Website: walmart
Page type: address-validator
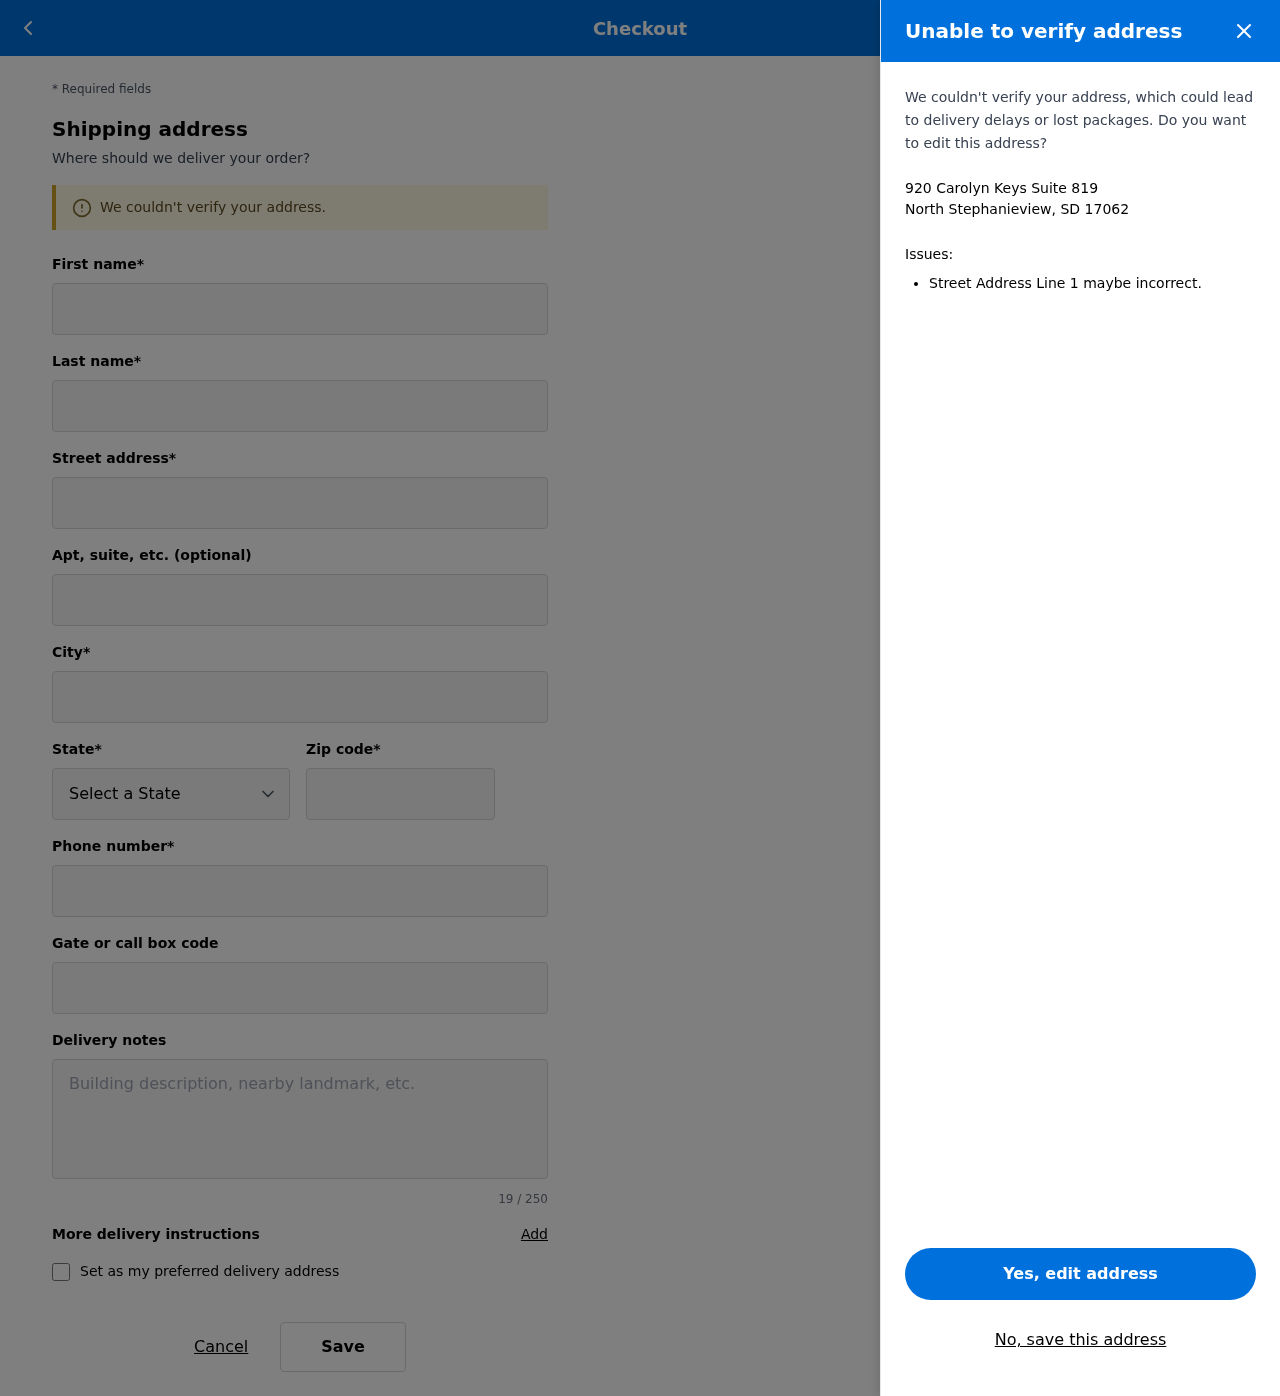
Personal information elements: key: PII_CITY_STATE_ZIP
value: North Stephanieview, SD 17062
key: PII_DELIVERY_INSTRUCTIONS
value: Leave at front door
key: PII_STATE_ABBR
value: SD
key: PII_STREET
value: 920 Carolyn Keys Suite 819
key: PII_FIRSTNAME
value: Jordan
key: PII_LASTNAME
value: Larson
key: PII_CITY
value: North Stephanieview
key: PII_POSTCODE
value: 17062
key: PII_PHONE
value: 3292065630
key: PII_SECURITY_CODE
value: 309